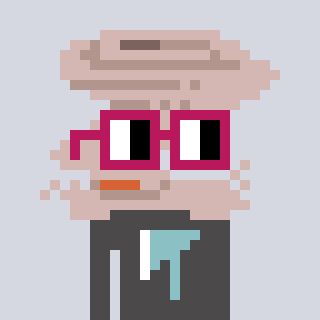
a pixel art character with square dark red glasses, a tornado-shaped head and a grayscale-colored body on a cool background